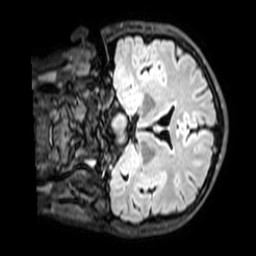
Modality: T1w
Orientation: coronal
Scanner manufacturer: philips
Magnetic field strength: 3 T
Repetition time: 4.8 s
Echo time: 0.2586 s